Aerial crown-view tile of a tropical tree (Barro Colorado Island, Panama), acquired 20240716:
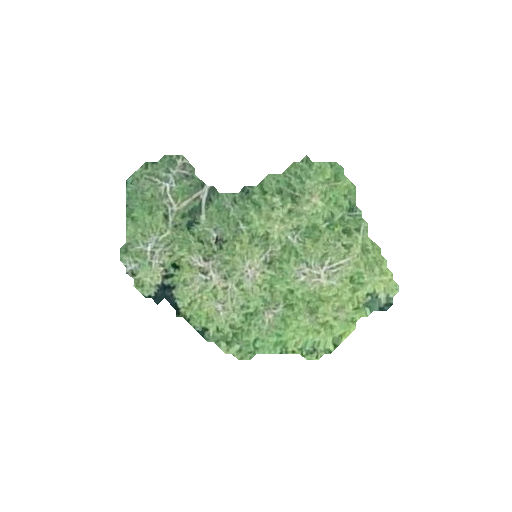
Species: Quararibea stenophylla
GBIF accepted scientific name: Quararibea stenophylla
Crown area: 62.51 m²